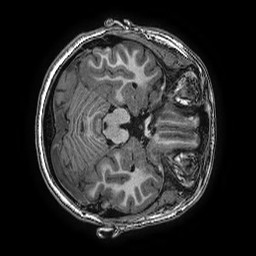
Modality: T1w
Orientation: axial
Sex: female
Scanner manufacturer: ge
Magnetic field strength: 3 T
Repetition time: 0.0077 s
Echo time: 0.003436 s